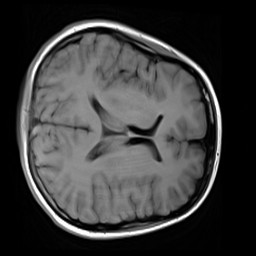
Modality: T1w
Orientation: axial
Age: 19
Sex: female
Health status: healthy
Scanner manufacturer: siemens
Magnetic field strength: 3 T
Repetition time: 4.1 s
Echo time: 0.0085 s